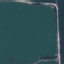
Land use / land cover class: SeaLake